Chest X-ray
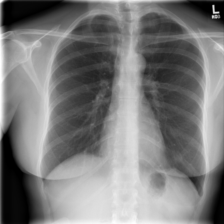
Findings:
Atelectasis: negative
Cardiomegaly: negative
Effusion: negative
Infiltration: negative
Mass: negative
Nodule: negative
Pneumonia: negative
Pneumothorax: negative
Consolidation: negative
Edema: negative
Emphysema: negative
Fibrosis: negative
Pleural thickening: negative
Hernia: negative